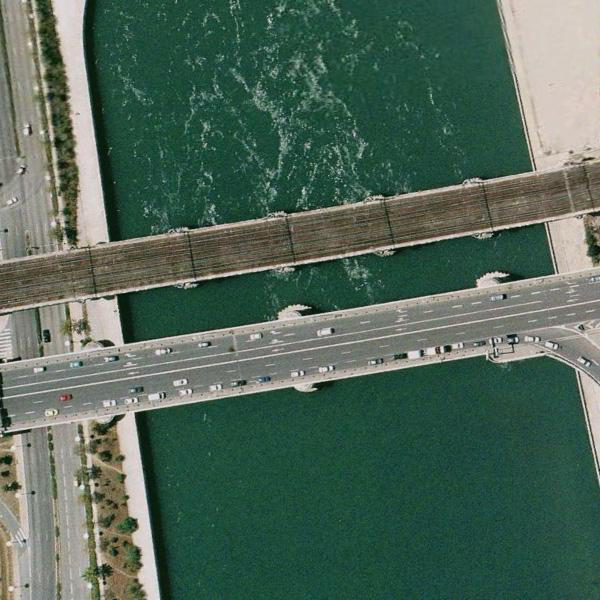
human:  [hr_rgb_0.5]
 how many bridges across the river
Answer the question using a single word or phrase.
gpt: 2